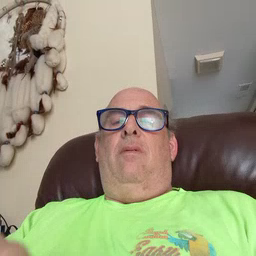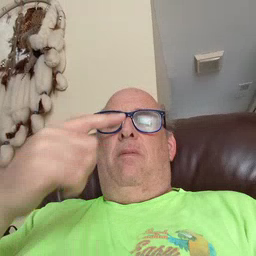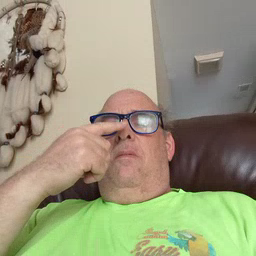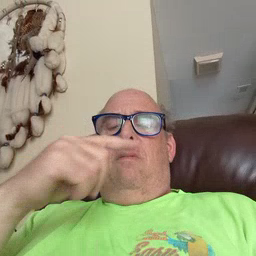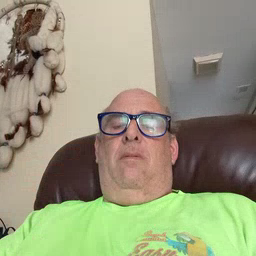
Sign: nose